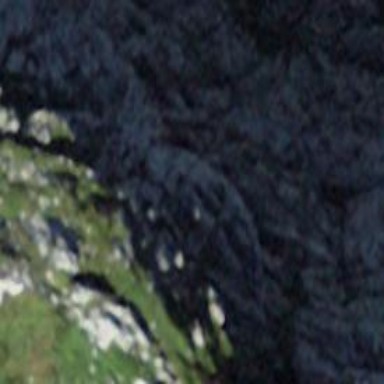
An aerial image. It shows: Cliff in nature.